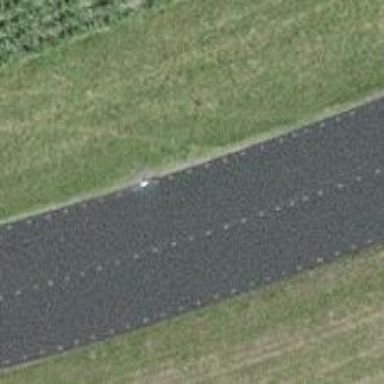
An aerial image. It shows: Secondary road.